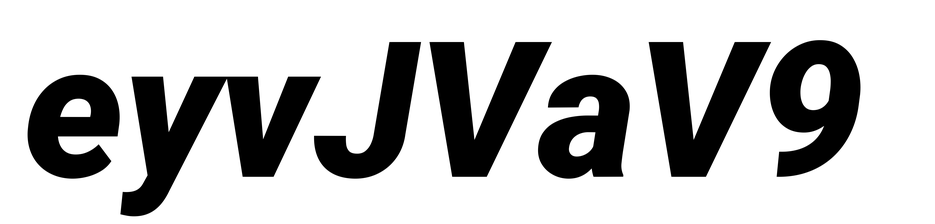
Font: Roboto-Italic_Black_Italic